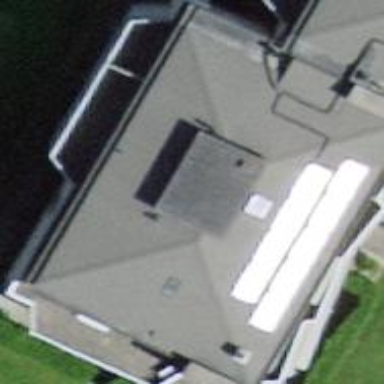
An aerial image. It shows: Apartment building with flat roof.